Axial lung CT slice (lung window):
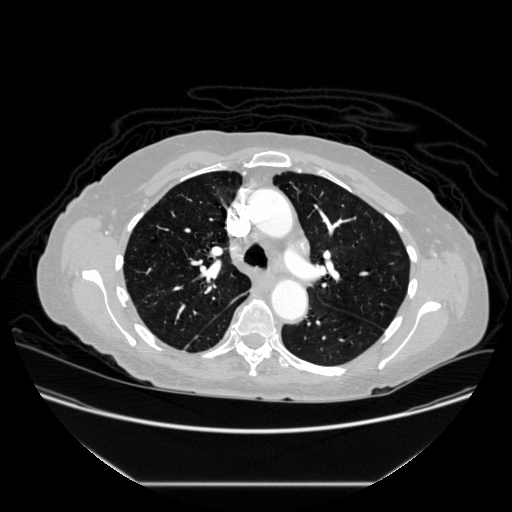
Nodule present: no